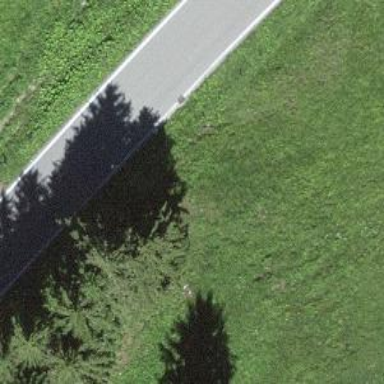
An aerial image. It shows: Row of trees in natural setting.